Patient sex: M
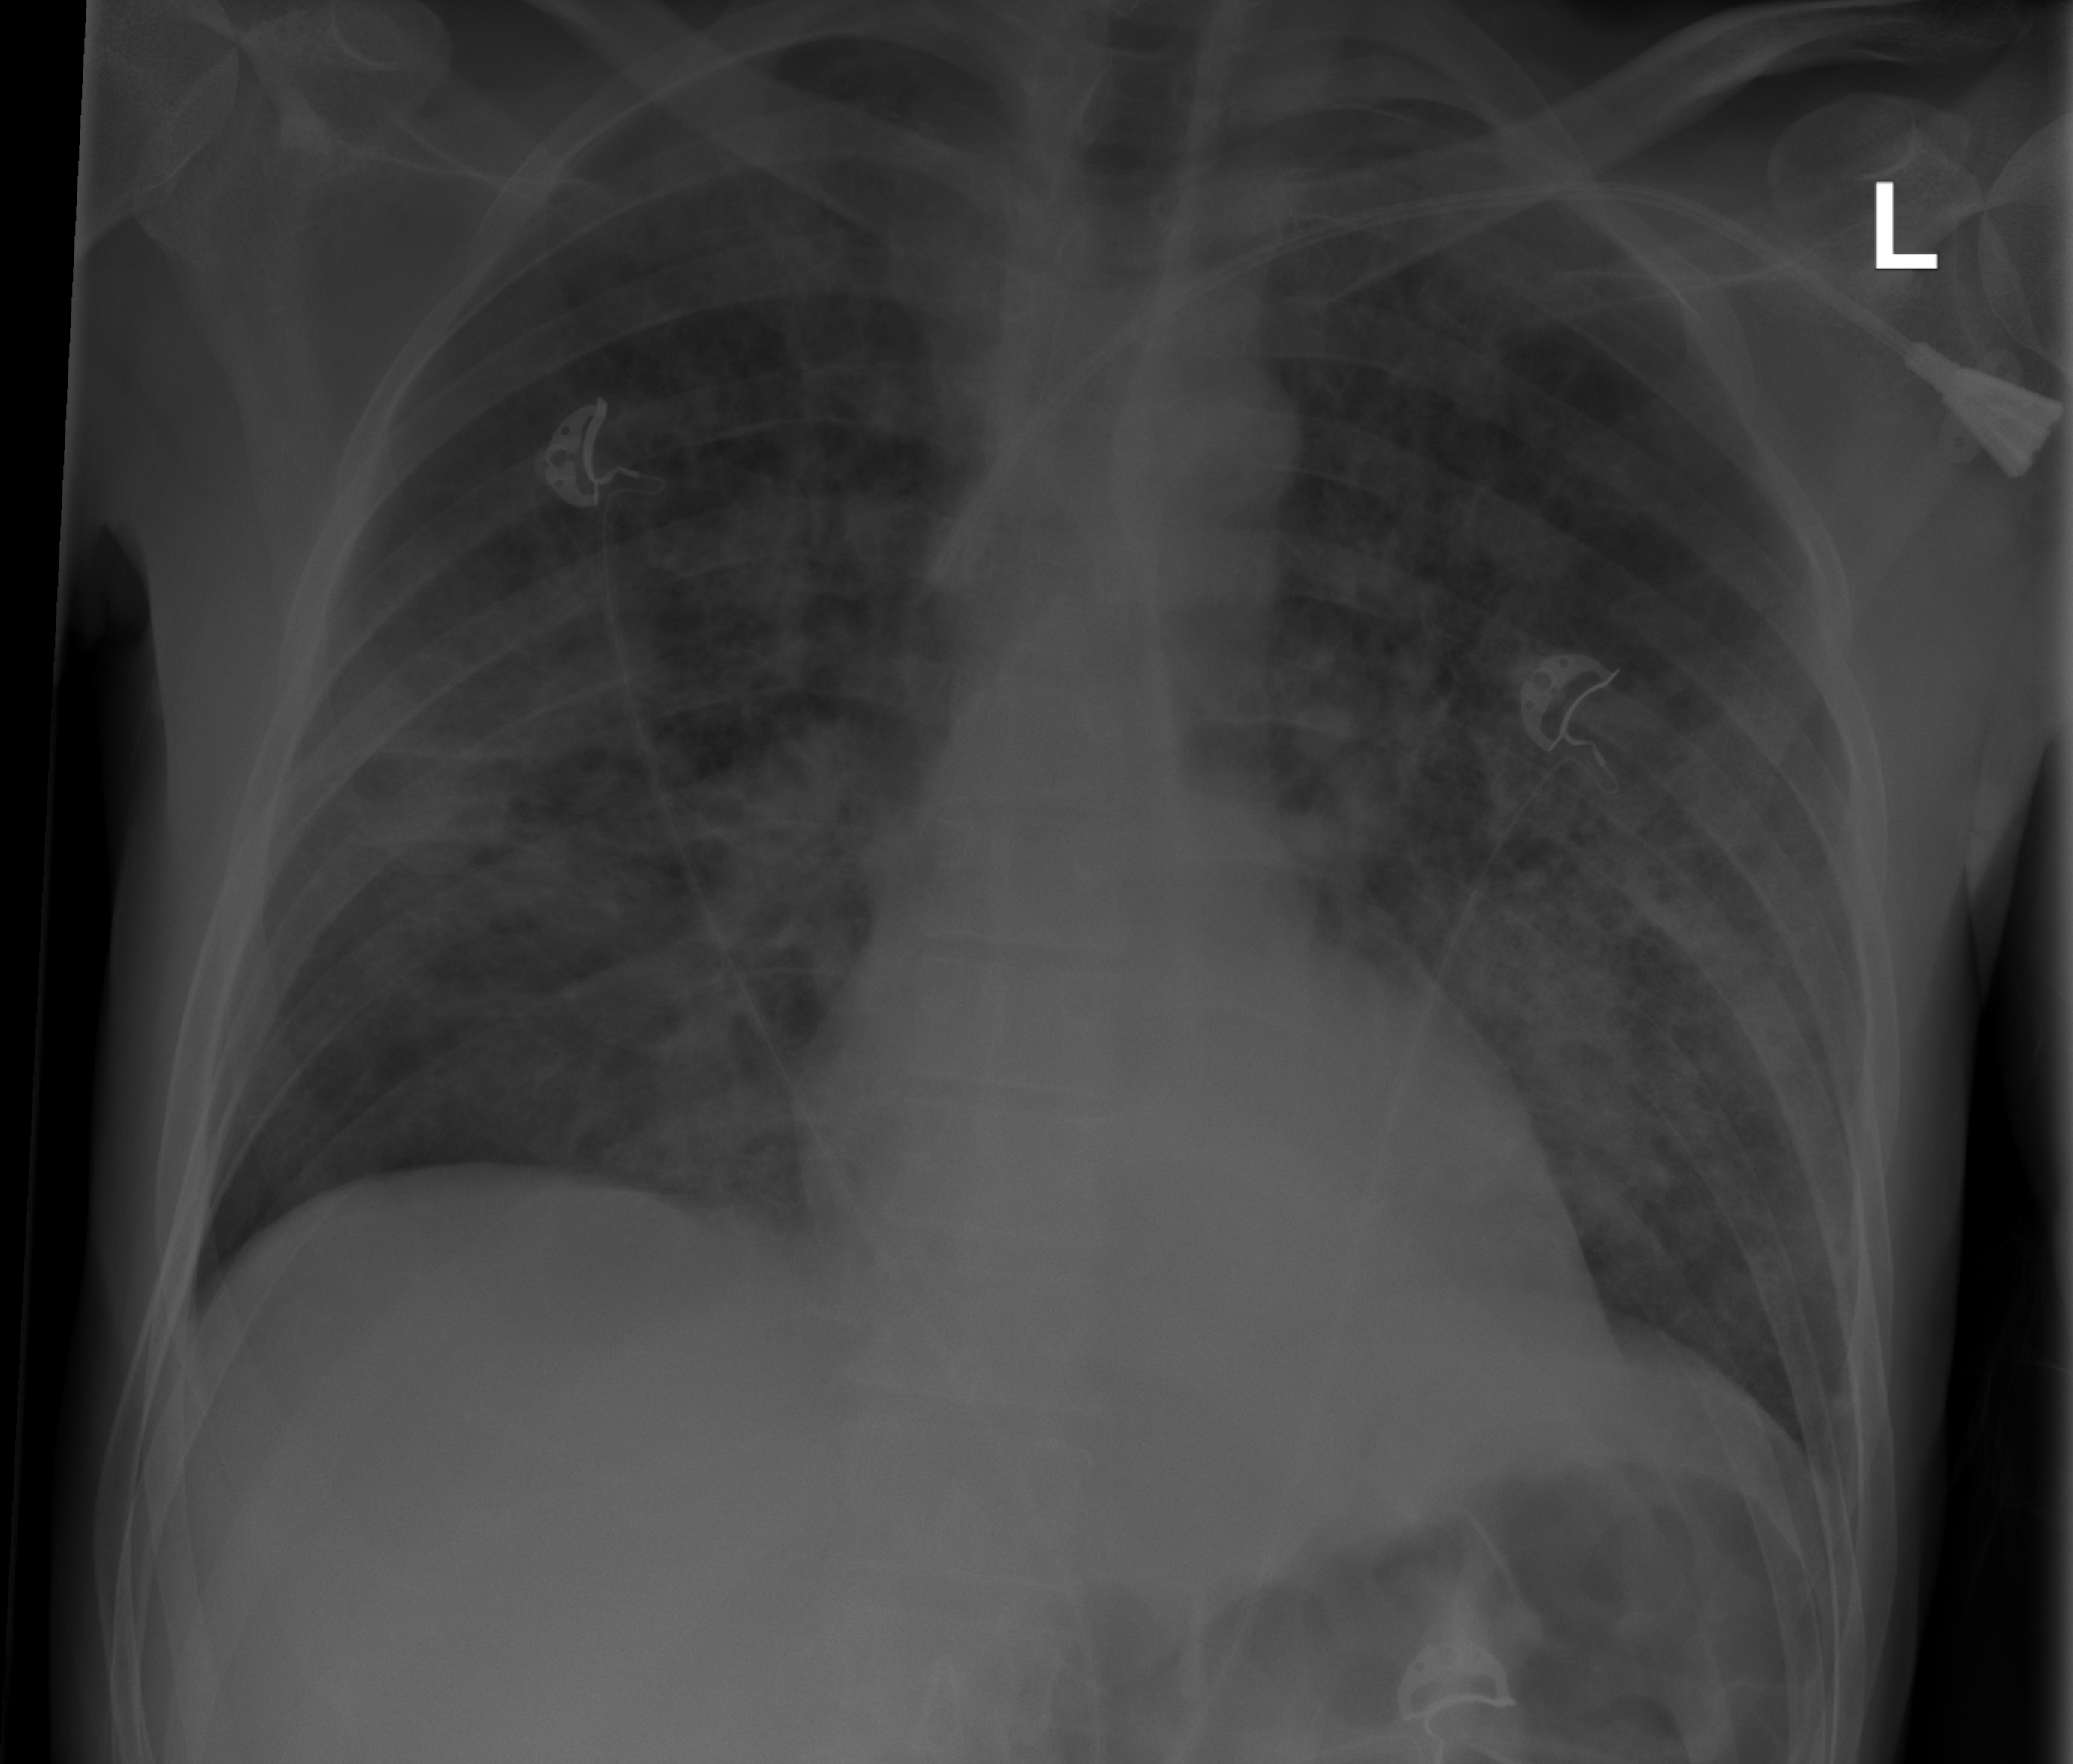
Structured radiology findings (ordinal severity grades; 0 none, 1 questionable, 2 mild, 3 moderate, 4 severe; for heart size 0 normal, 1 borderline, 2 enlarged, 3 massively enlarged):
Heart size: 0
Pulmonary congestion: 3
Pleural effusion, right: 0
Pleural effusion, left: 0
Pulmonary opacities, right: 3
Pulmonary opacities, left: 3
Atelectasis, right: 2
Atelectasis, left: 0